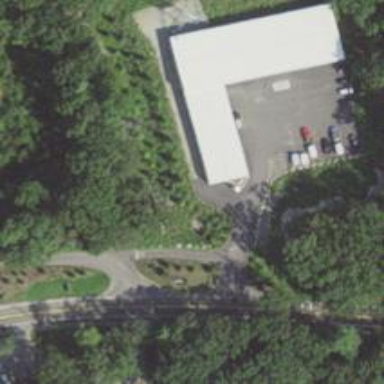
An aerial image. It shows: Storage facility building.